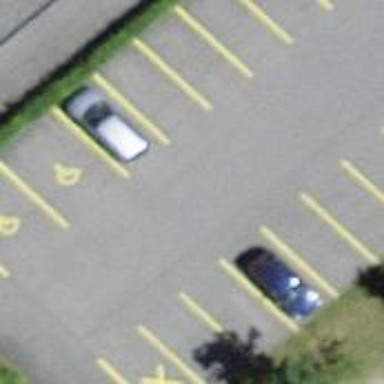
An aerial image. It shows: Parking area.